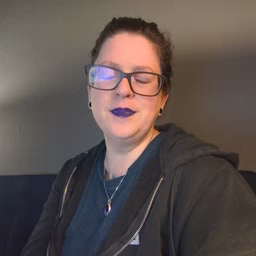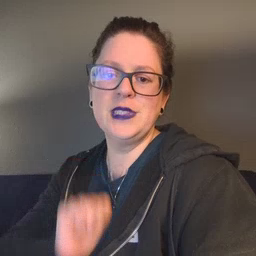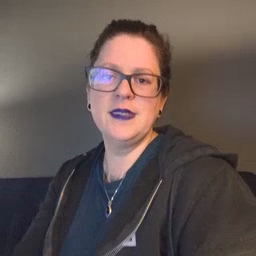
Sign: jacket